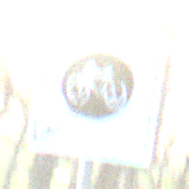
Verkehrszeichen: EndeFahrradstrasse
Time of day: SunriseSunset
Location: Outdoor (Nature)
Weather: Clear
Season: Winter
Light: Natural